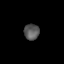
Tissue: skin
Cell type: Others
Senescence score: 0.7281
Nuclear area (px): 235
Mean DAPI intensity: 89.2